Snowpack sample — Buffalo Mountain, Silverthorne, Colorado, USA (1/25/25, 10:11 AM MST)
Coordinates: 39.6222, -106.1139
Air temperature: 22 °F
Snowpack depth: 110 cm
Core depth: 30 cm
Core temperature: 42.8 °F
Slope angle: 12°, slope face: 102°
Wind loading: high
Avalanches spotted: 0
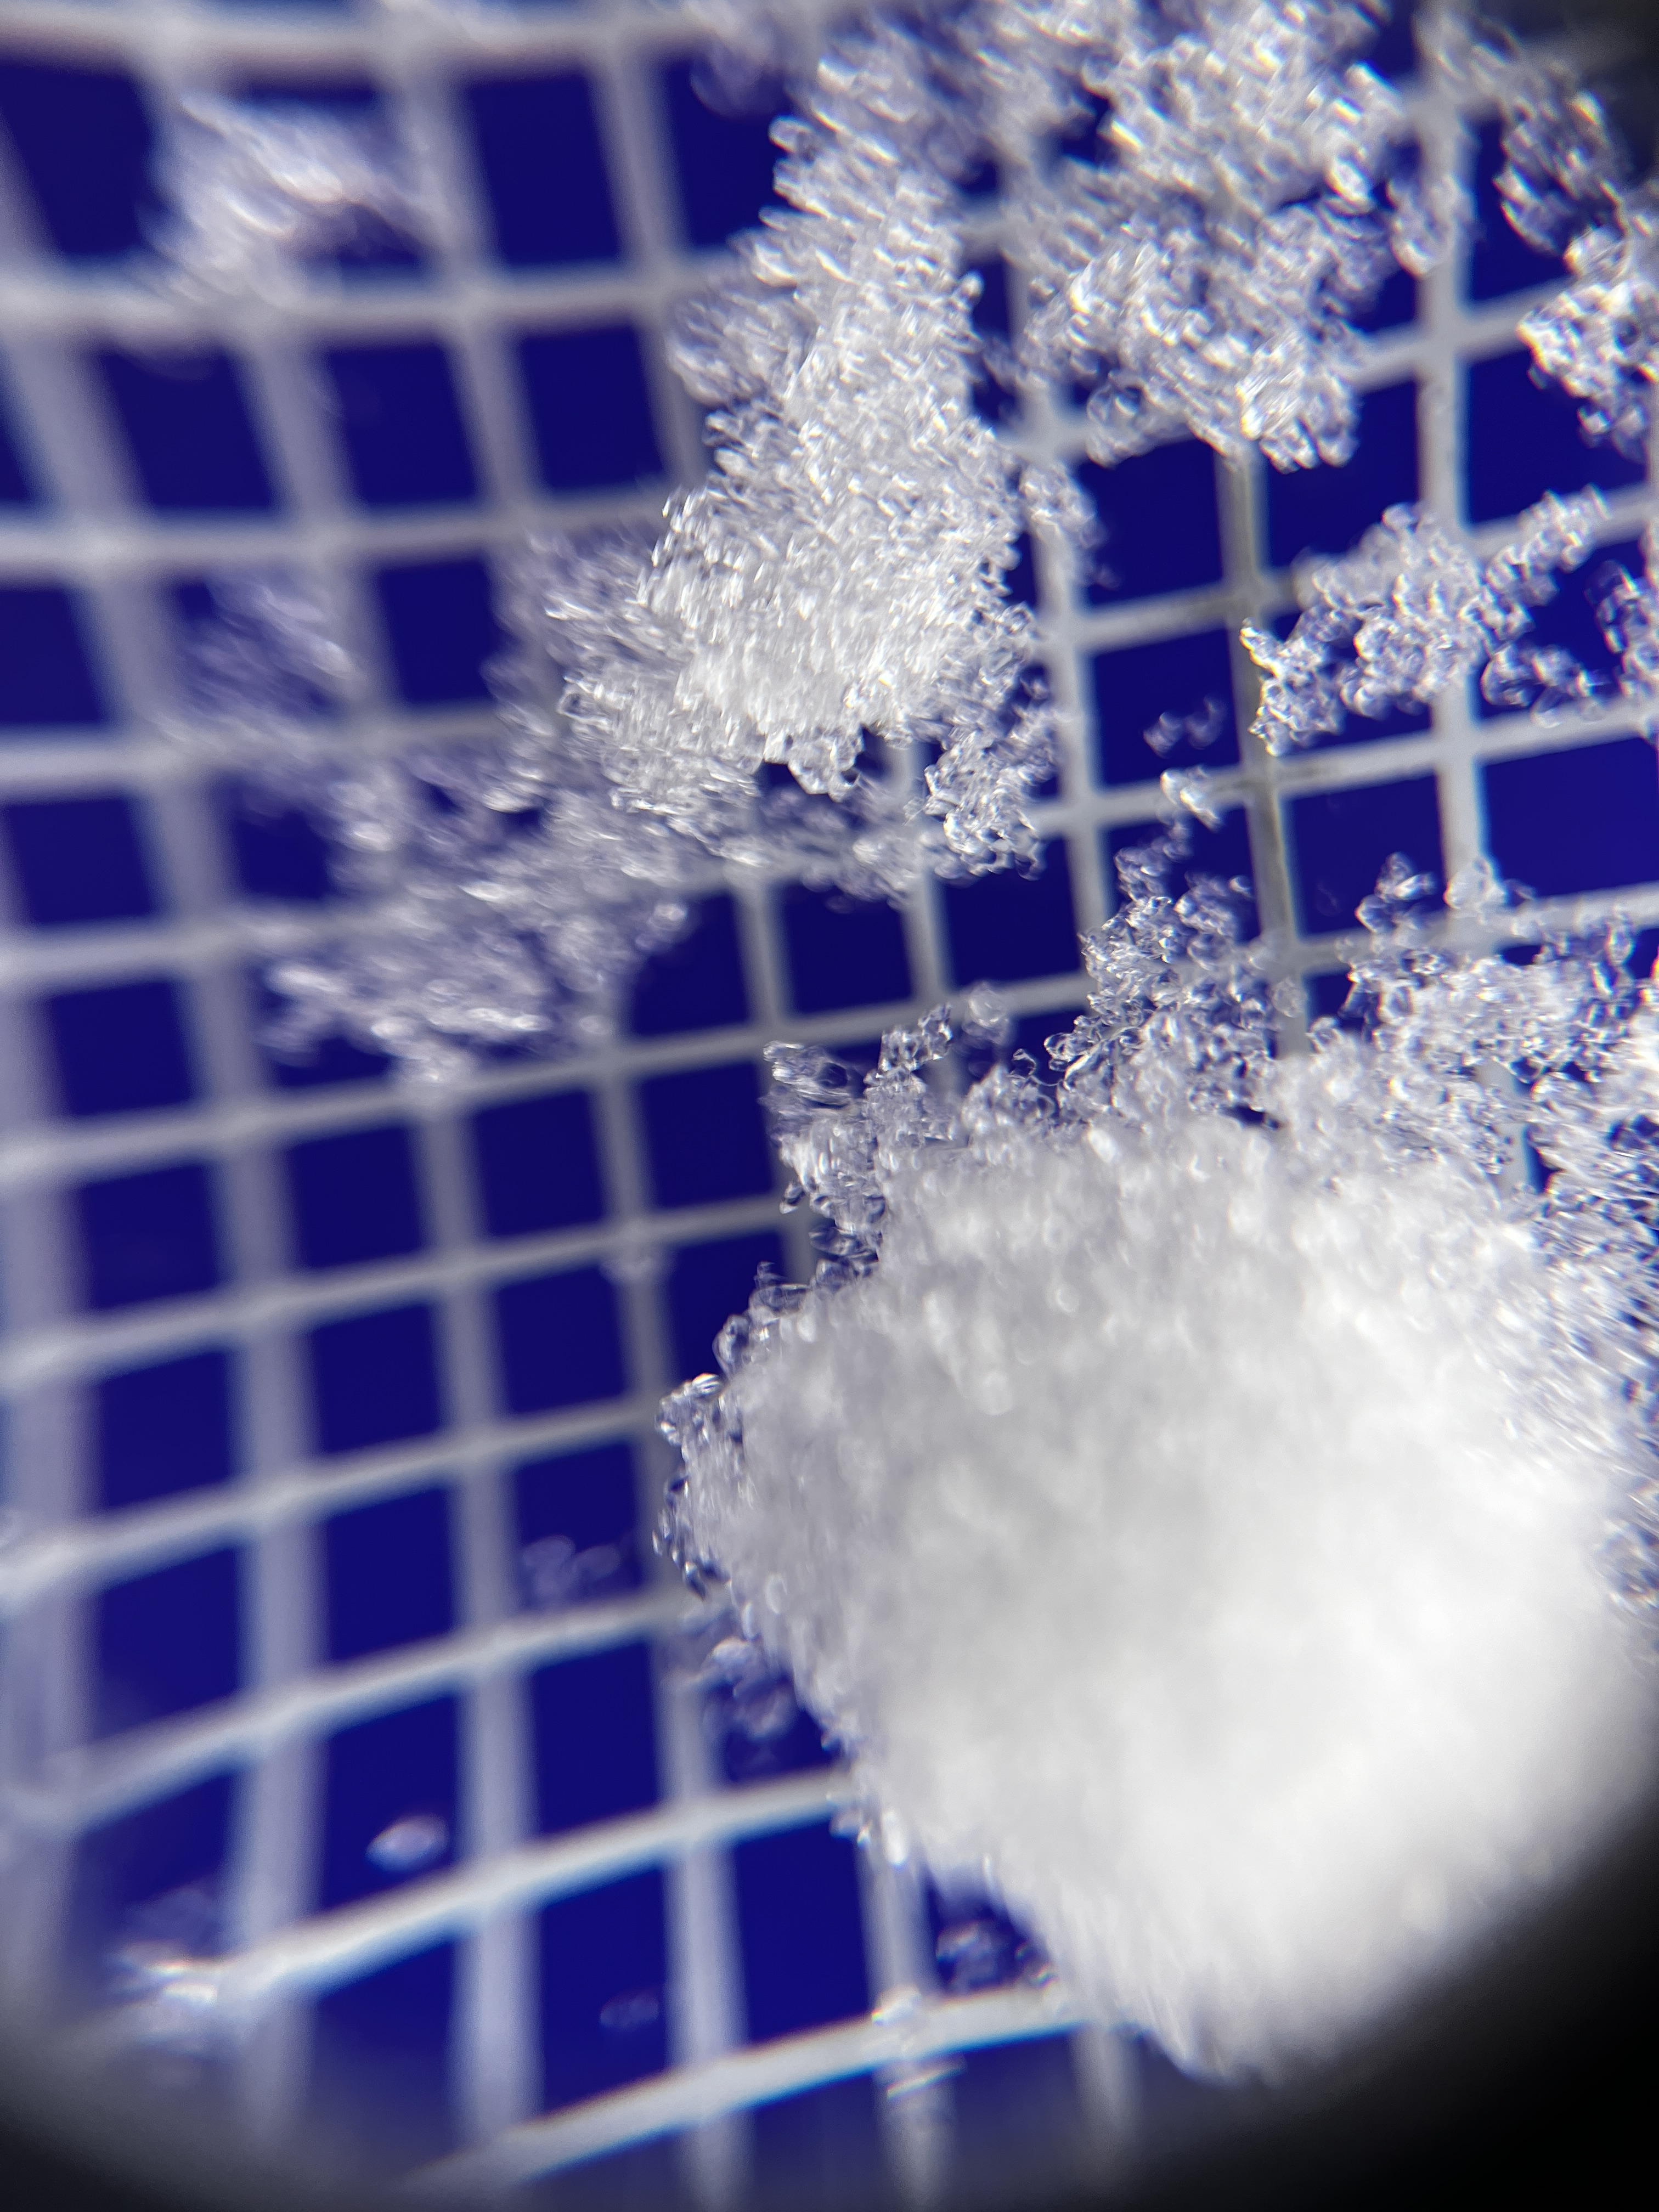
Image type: magnified_profile
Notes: No avalanches nearby, collected on the outskirts of a fire break 15 meters from the treeline, on way to Buffalo and Red Mountain